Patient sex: M
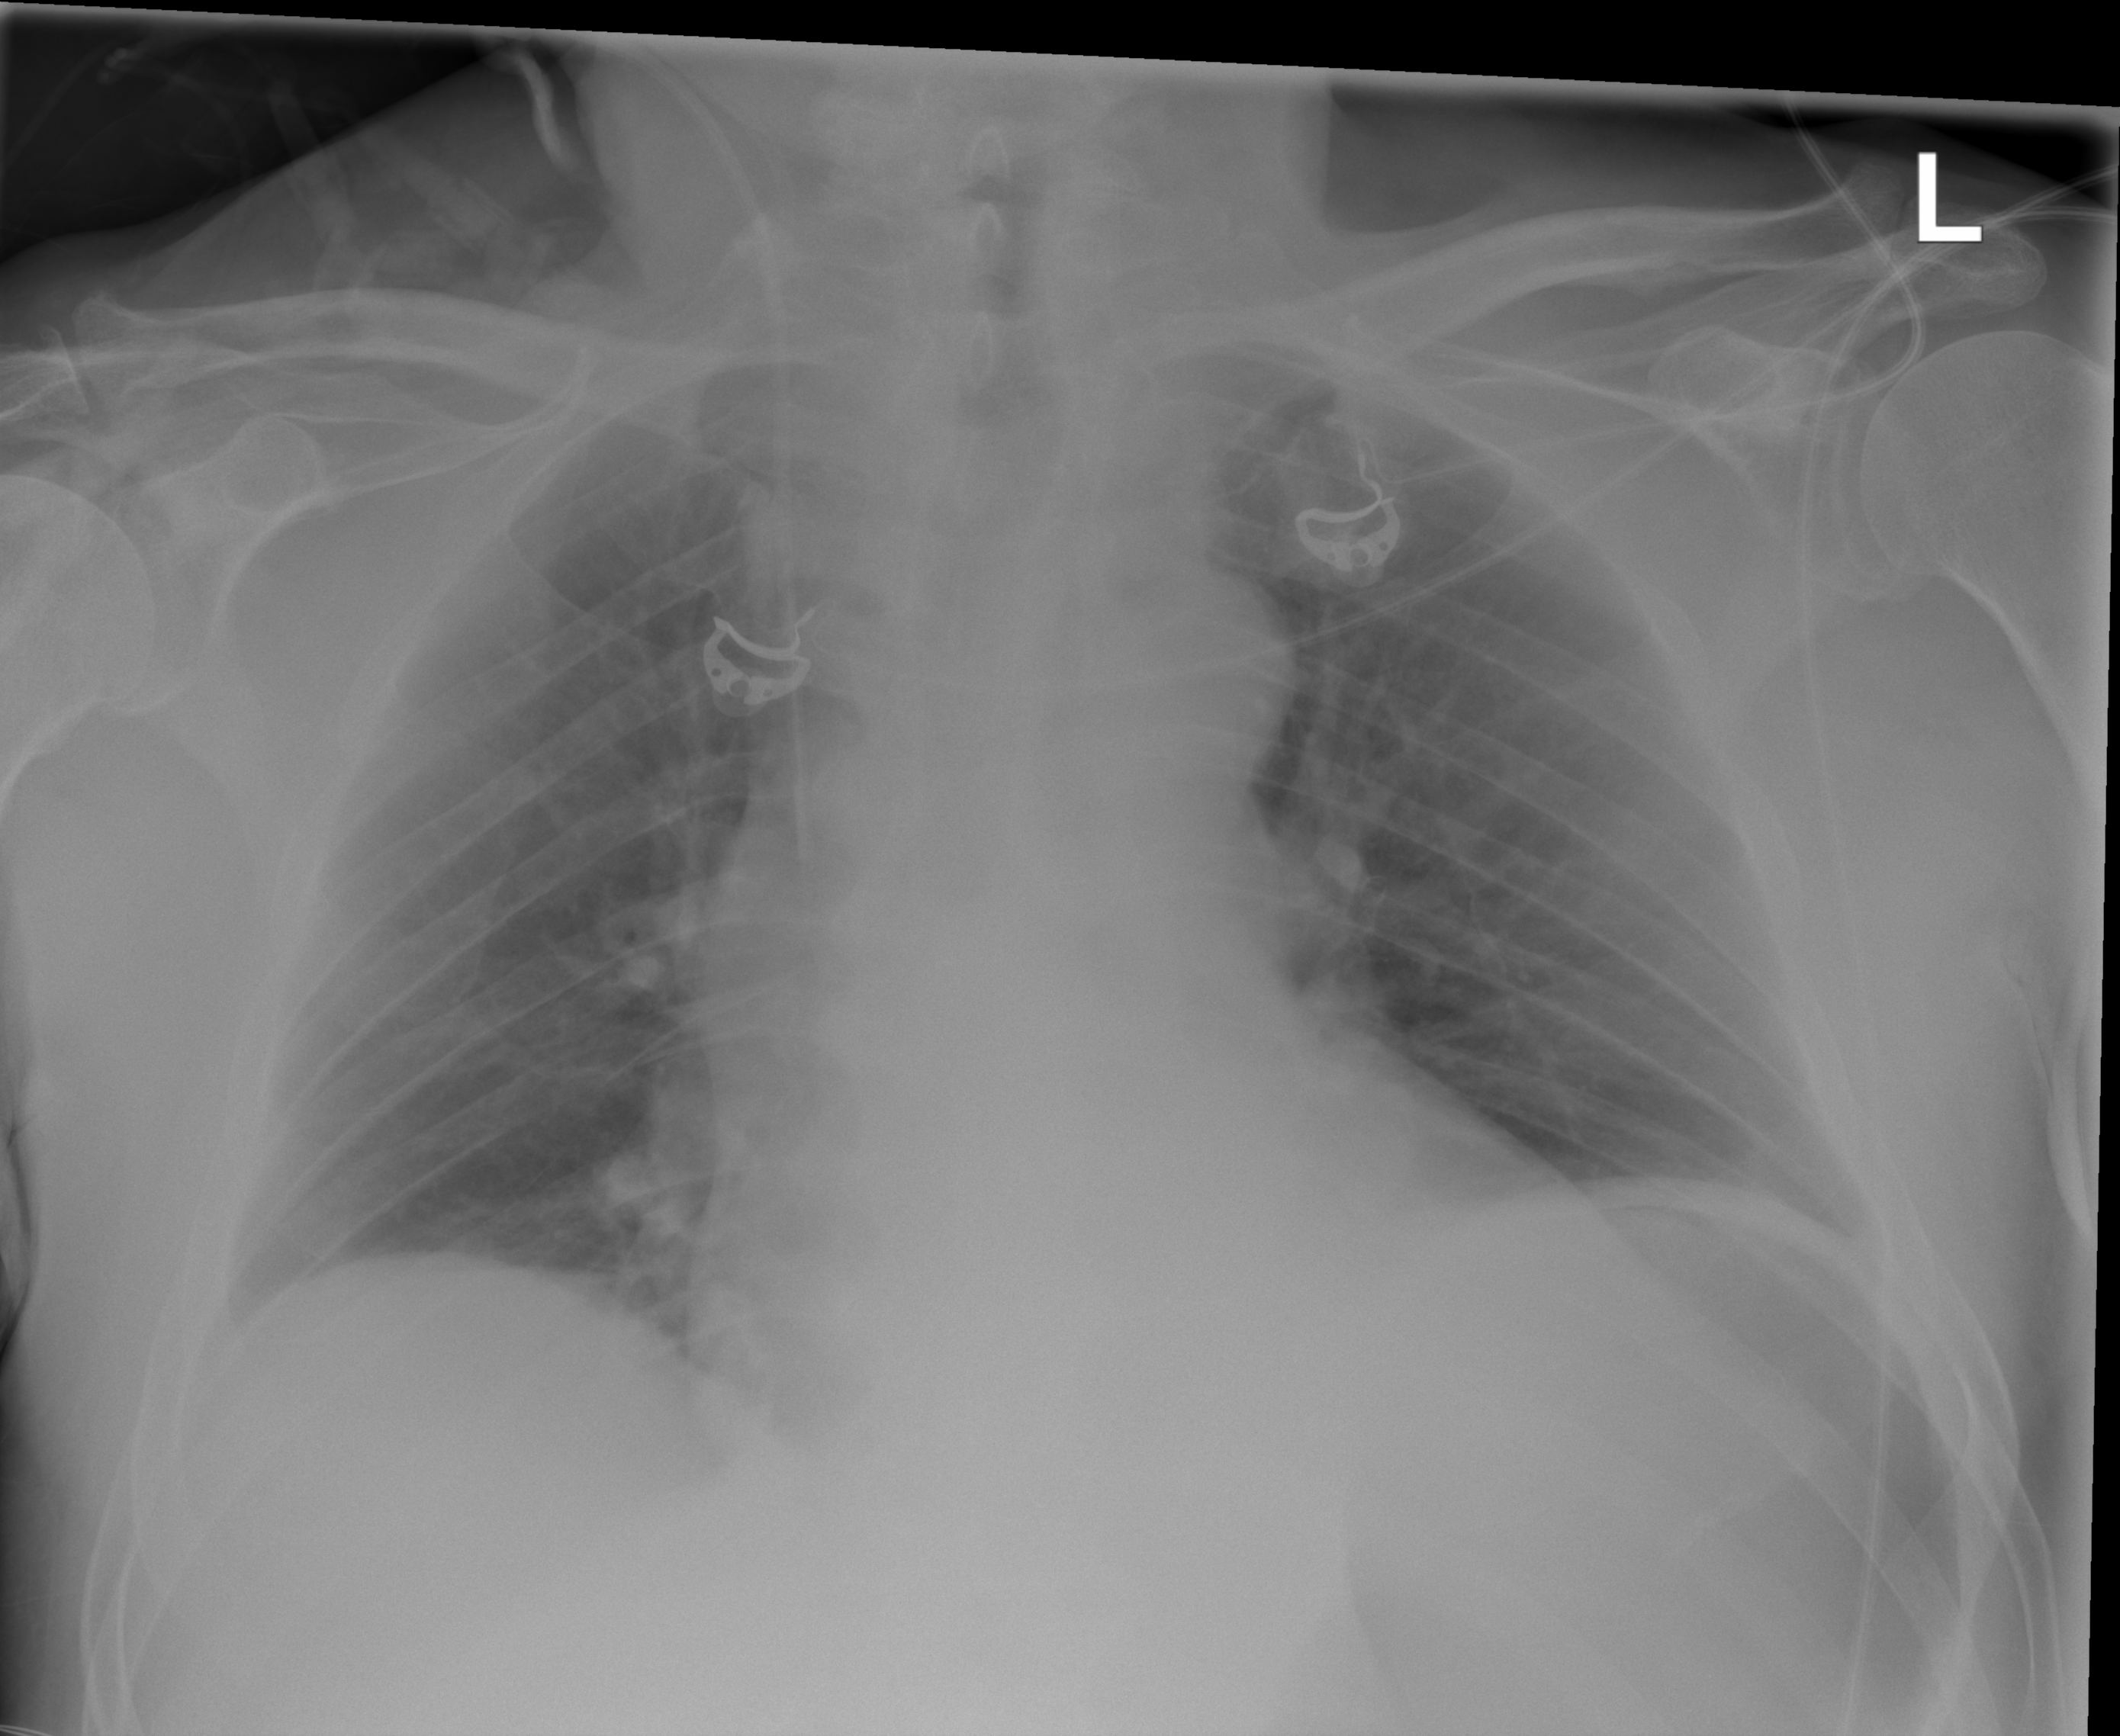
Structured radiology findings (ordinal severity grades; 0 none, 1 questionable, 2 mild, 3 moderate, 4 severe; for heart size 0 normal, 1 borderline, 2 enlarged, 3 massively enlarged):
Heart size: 2
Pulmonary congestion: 0
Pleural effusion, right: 0
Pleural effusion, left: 2
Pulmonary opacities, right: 0
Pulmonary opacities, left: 0
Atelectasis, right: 0
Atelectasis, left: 0